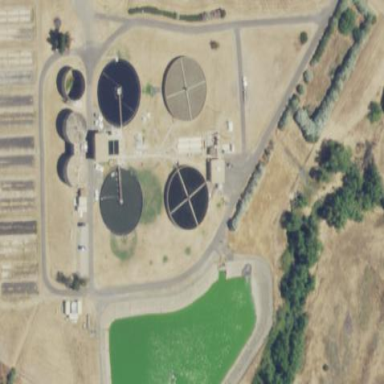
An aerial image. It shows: View of wastewater plant.